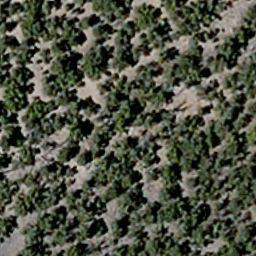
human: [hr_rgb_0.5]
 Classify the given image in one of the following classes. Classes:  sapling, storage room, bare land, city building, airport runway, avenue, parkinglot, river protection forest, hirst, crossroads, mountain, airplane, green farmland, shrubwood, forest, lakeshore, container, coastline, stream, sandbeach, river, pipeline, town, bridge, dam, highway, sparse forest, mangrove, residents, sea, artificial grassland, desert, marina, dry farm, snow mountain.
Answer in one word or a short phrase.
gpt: sparse forest